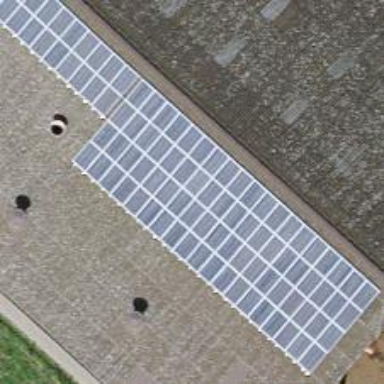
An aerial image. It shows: Solar power generator utilizing photovoltaic technology with solar photovoltaic panels.